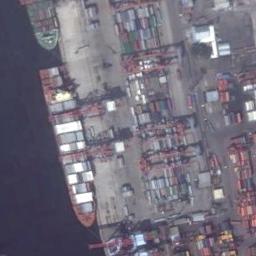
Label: ship